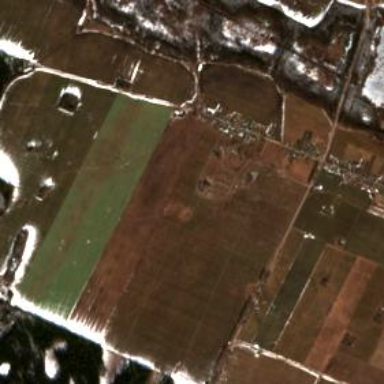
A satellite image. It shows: Picturesque farmland scene.